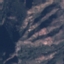
Label: HerbaceousVegetation